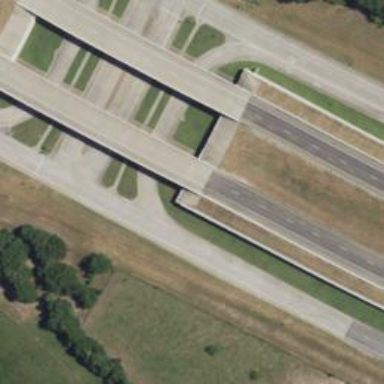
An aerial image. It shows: Asphalt bridge that is part of trunk highway with expressway features.